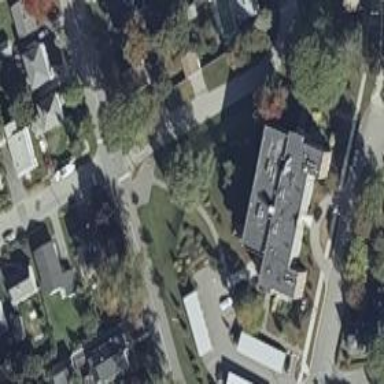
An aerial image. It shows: School.